Interaction volume radius: 5 \u00c5
Interaction volume height: 15 \u00c5
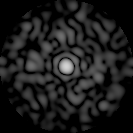
Disorder parameter: 0.8123